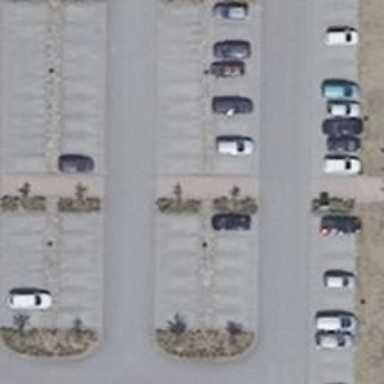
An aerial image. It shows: Road serving as parking aisle.